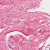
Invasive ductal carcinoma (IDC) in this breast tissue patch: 0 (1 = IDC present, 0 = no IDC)